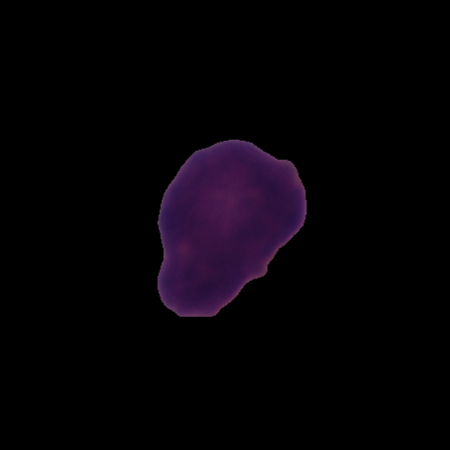
Label: healthy